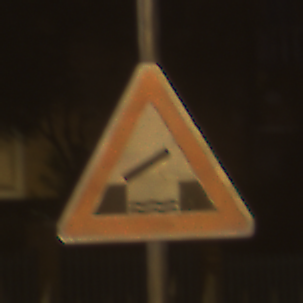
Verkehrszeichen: BeweglicheBruecke
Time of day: Night
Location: Outdoor (Urban)
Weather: Clear
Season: NotSpecified
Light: Artificial